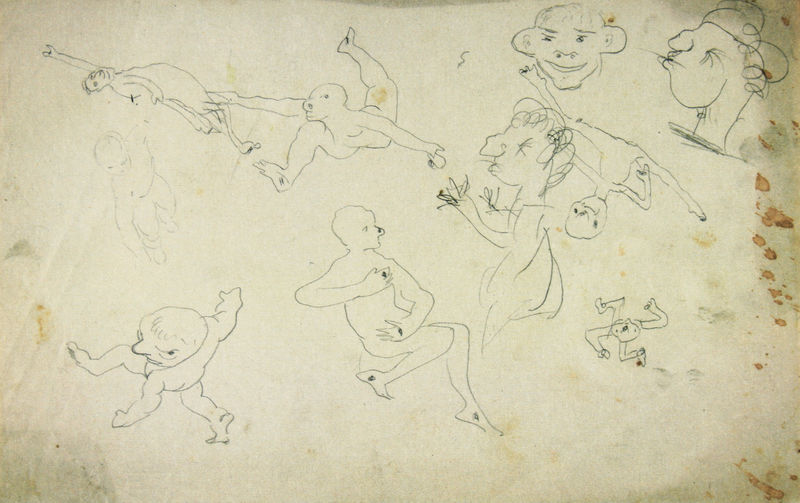
Titel: Fünf-Punkte-Zeichnung
Künstler: Gabriel von Max
Standort: München
Institution: Städtische Galerie im Lenbachhaus
Schlagwörter: kopf, körper, mann, nackt, menschen, sitzen, bewegung, finger, grau, mund, skizze, zeichnung, leute, gesichter, arme, gesicht, mensch, hände, gehen, haare, personen, ohren, beine, bein, papier, studie, laufen, vergilbt, figuren, hands, men, people, karikatur, face, figures, hair, nasen, nose, old, perspective, punkte, knochen, blut, bleistift, entwurf, stift, springen, man, nude, nudes, männchen, eyes, feet, plan, drawing, paper, skizzen, black and white, caricature, outline, sketch, faces, pen, movement, children, abstract, monster, human, arms, anleitung, rhythmus, drawings, verzerrt, pencil, eye, legs, motion, hakenkreuz, rune, turnen, figure, male, bewegungen, baby, spagat, kopfüber, karikaturen, swastika, dance, dancing, body, alien, bodies, physiognomie, heads, anatomy, sport, kritzeleien, knopfaugen, curly, laying, nails, outlines, doodle, stained, upside down, contorted, männchem, drawaing, doodles, excercise, gesivht